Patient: sex M, age 37
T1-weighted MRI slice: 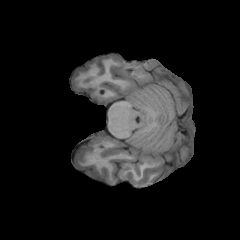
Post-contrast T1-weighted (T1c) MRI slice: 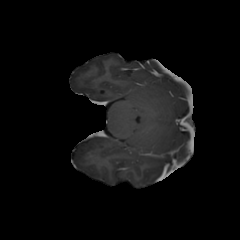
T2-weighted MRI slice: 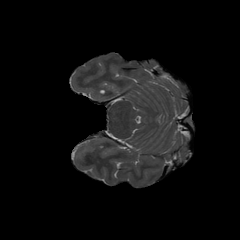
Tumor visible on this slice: no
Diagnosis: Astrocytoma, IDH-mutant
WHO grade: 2